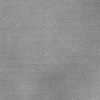
Atmospheric dust classification: dusty